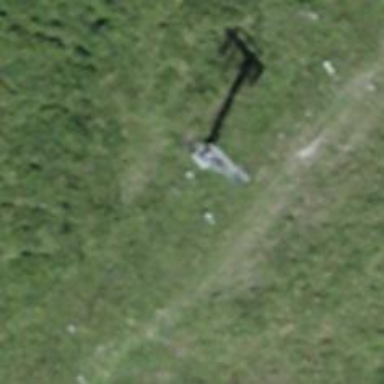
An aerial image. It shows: Pylon for aerialway.